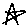
Label: star